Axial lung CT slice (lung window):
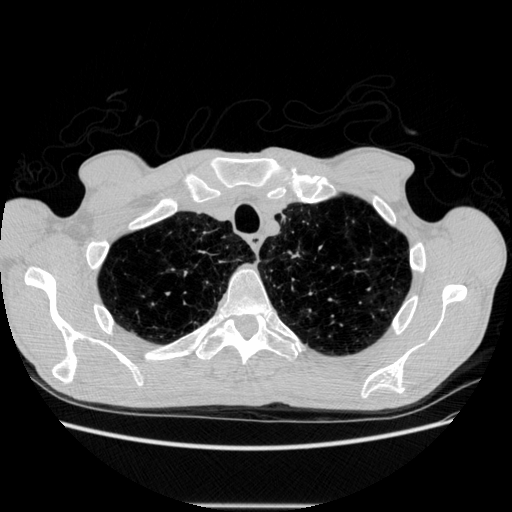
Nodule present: no